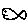
Label: fish